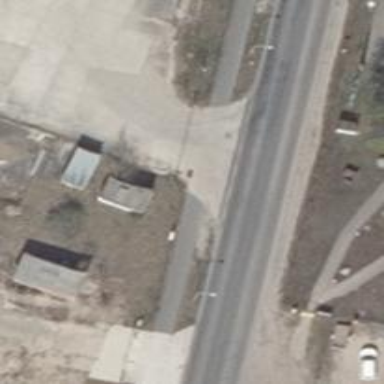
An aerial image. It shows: Concrete driveway serving as service road.